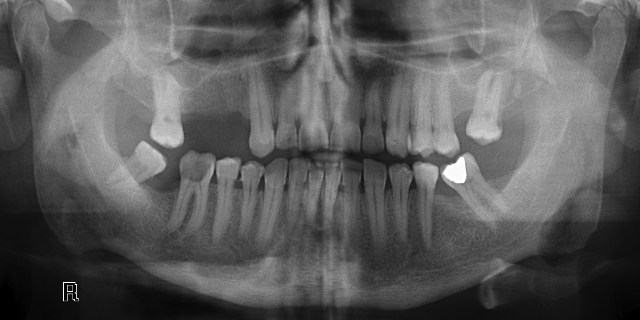
adult